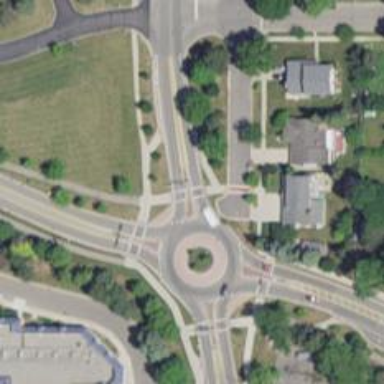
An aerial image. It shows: Traffic island located on footway.